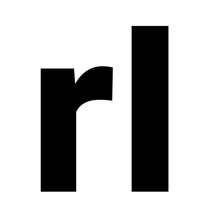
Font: Roboto_ExtraBold